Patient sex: M
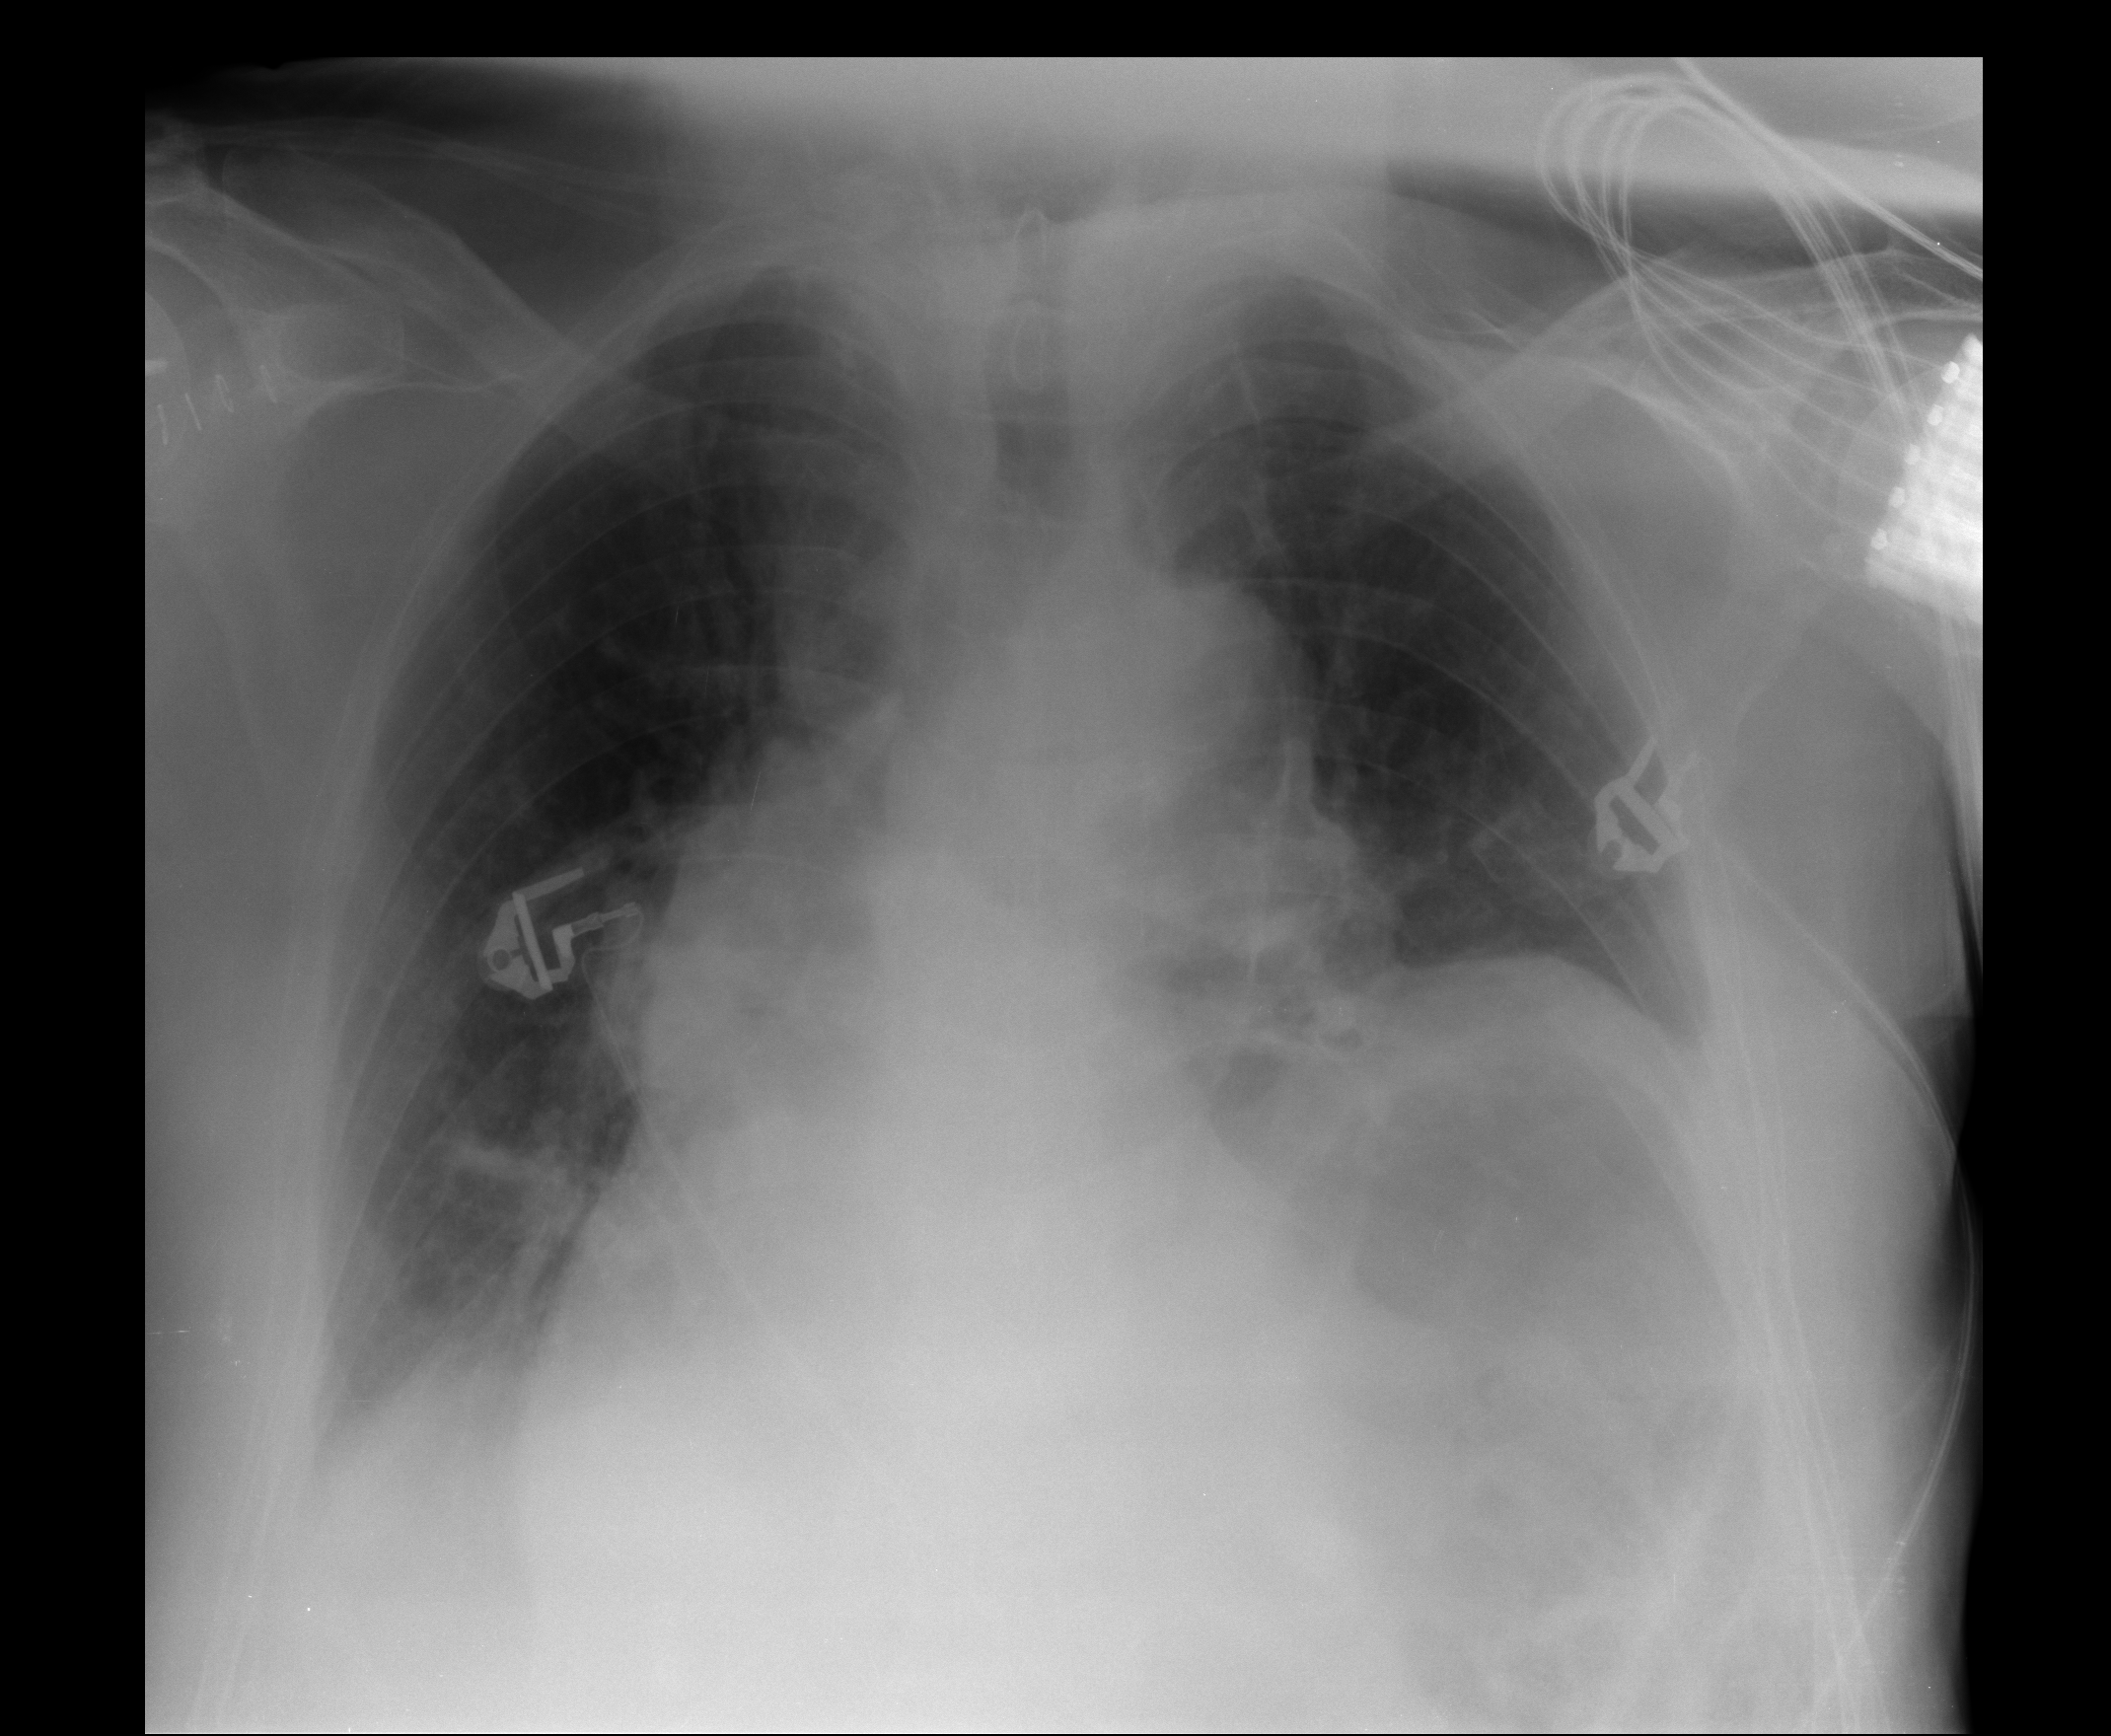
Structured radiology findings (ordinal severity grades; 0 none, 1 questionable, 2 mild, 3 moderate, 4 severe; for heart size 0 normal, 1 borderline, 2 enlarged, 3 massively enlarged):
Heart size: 1
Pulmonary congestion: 0
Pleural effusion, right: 1
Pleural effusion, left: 0
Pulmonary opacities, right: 1
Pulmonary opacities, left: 0
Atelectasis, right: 1
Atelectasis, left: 1